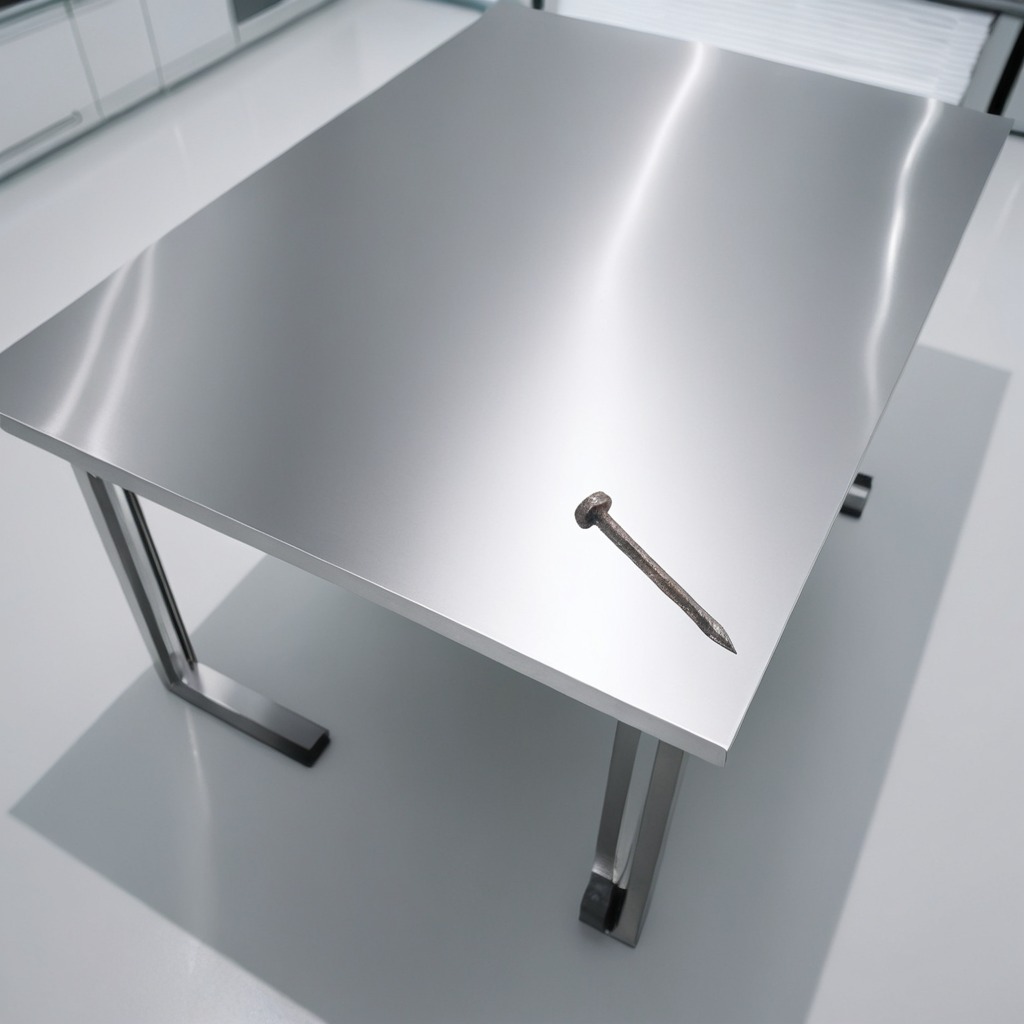
A nail is lying on the stainless steel table.